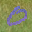
Label: 0